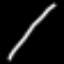
Label: line